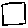
Label: square